Field crop: tomato
Growth stage: 2
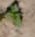
Species: solanum